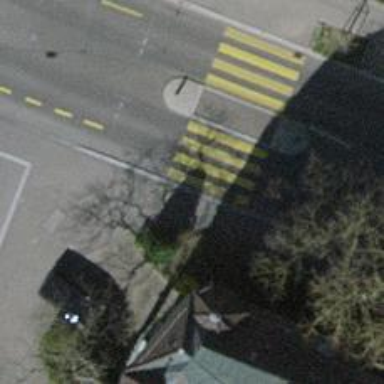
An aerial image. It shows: Kerb serving as barrier.